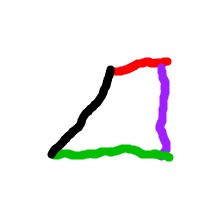
Shape: trapezoid